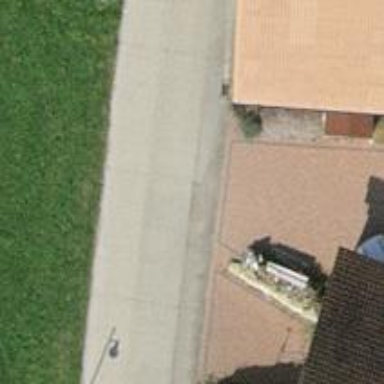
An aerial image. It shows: Residential road with concrete surface.